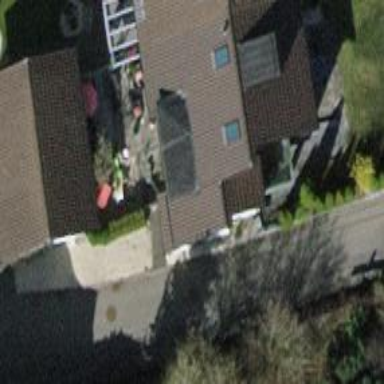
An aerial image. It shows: Terrace building.